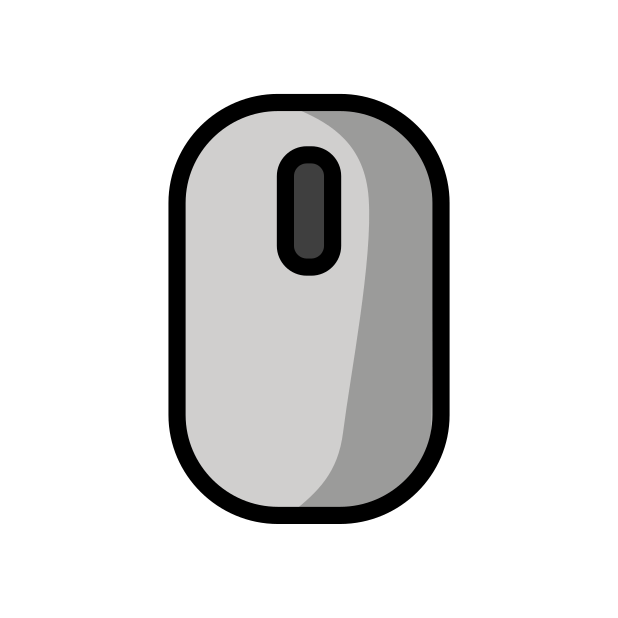
computer mouse